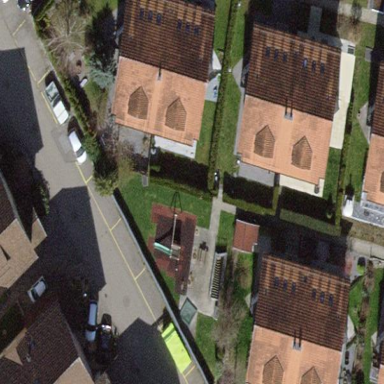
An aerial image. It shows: Semidetached house with gabled roof covered in red roof tiles.